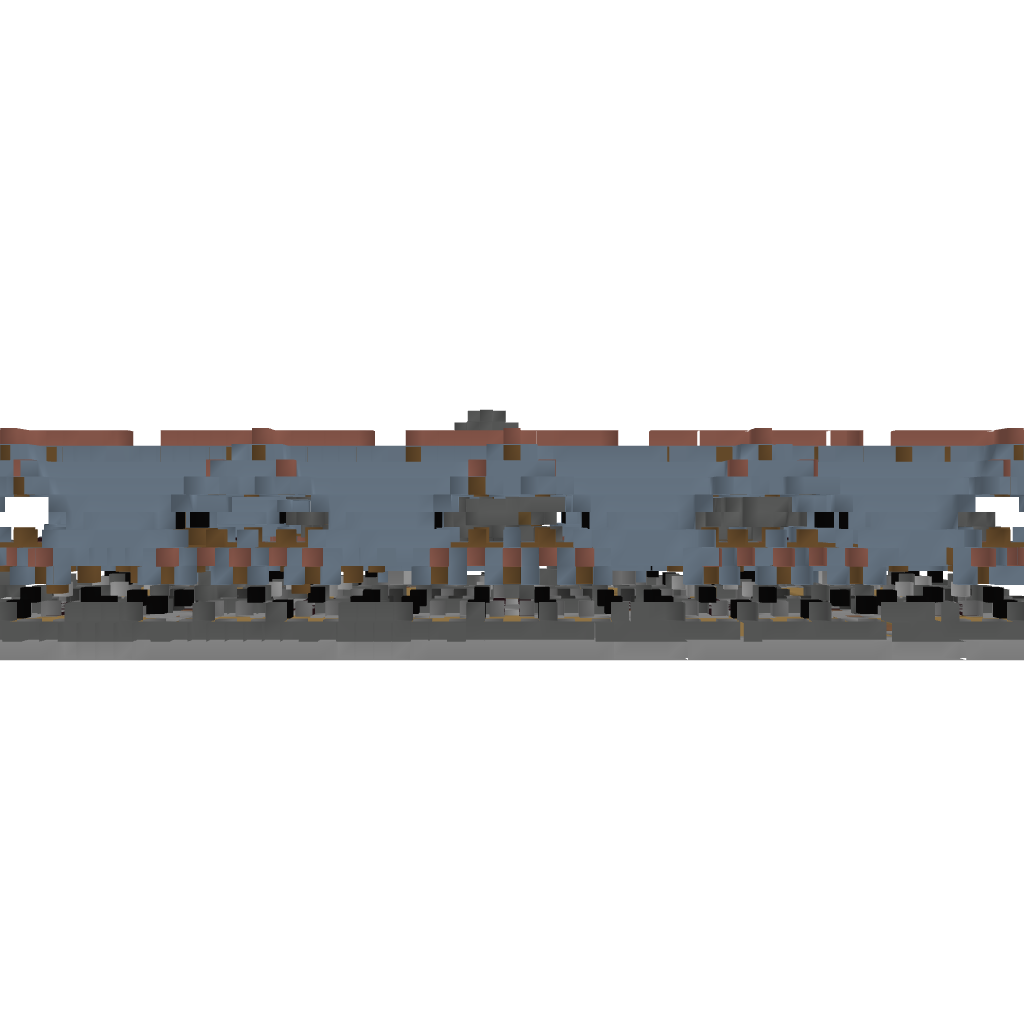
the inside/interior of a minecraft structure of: Modular Housing